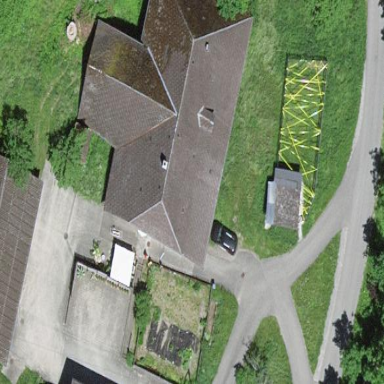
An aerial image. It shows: Farm building.